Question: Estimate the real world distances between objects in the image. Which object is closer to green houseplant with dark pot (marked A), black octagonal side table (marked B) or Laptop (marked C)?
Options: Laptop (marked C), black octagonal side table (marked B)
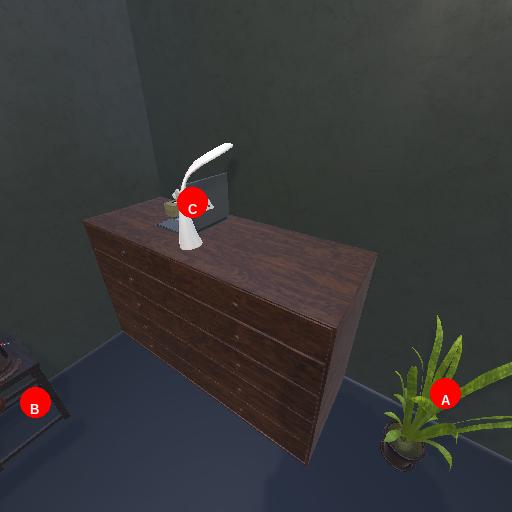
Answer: Laptop (marked C)